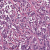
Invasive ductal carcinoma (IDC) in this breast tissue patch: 1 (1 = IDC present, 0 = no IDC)